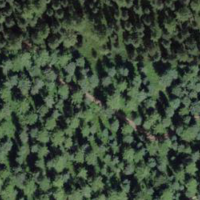
EUNIS habitat code: 43
Species observed at this site:
Periparus ater